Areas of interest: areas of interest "Medical"
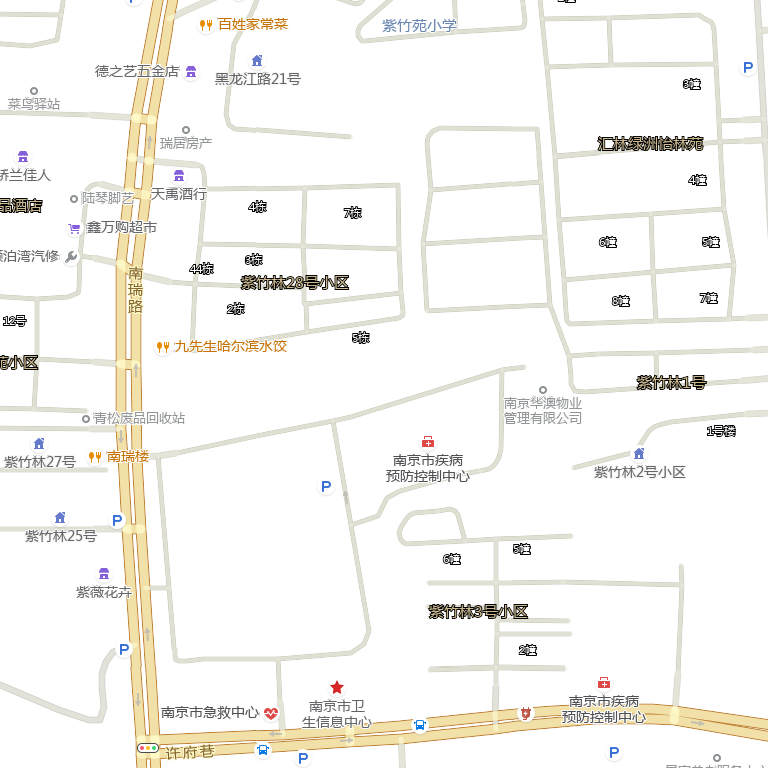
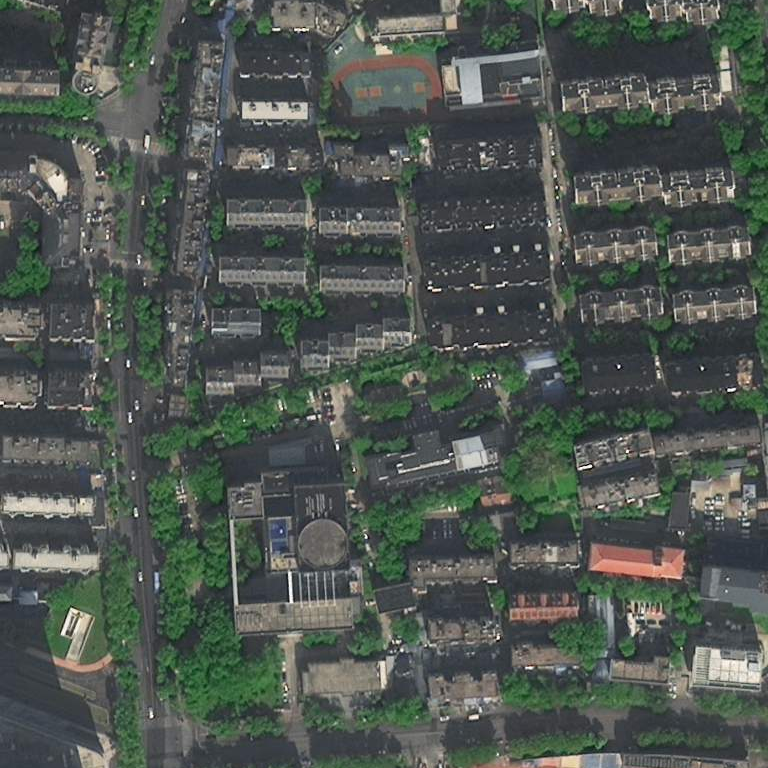